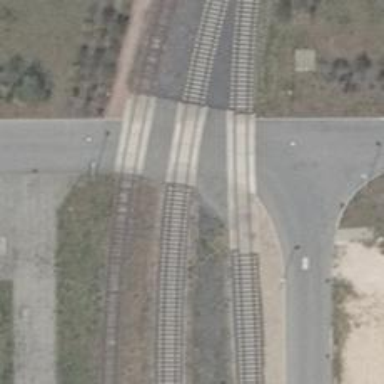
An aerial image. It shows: Level crossing along the railway.